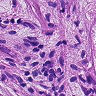
Metastatic tissue present: yes